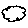
Label: cloud